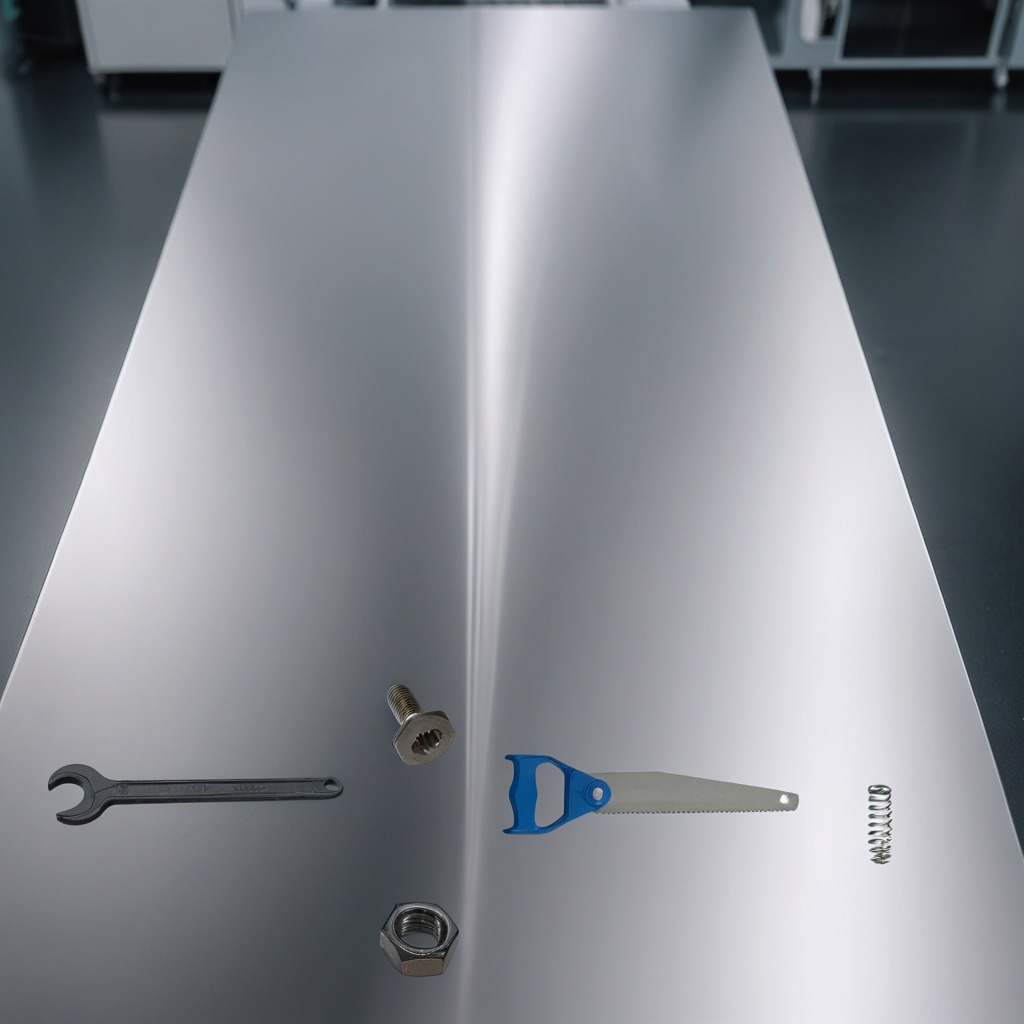
A metal machine screw, a coiled metal spring, a handheld metal saw, a metal nut, and a wrench are lying on the stainless steel table.